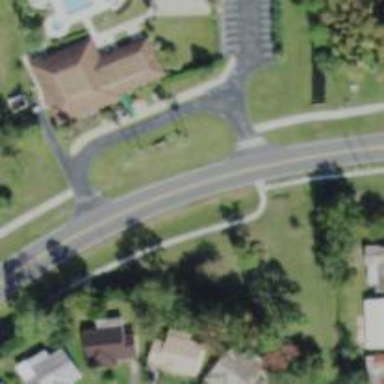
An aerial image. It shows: Residential road with sidewalk on the left.